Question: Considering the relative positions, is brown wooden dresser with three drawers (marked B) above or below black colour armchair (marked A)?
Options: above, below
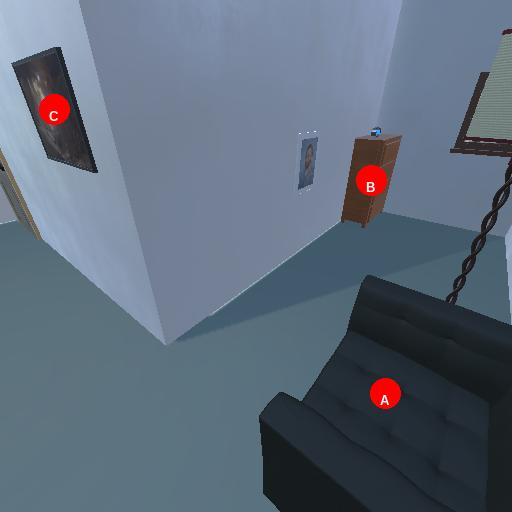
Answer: above